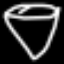
Label: diamond